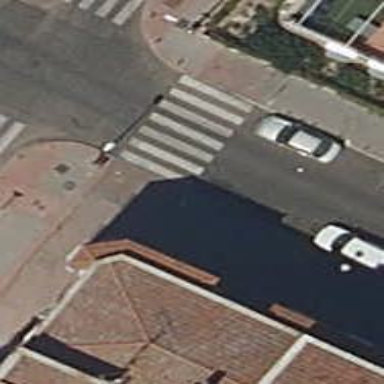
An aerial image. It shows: Marked crossing on the road.